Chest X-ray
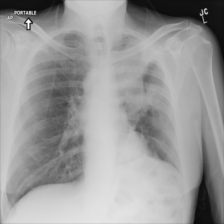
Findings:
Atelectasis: negative
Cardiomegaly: negative
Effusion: negative
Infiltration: negative
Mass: positive
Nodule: positive
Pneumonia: negative
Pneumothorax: negative
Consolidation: negative
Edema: negative
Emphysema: negative
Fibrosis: negative
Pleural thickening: negative
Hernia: negative